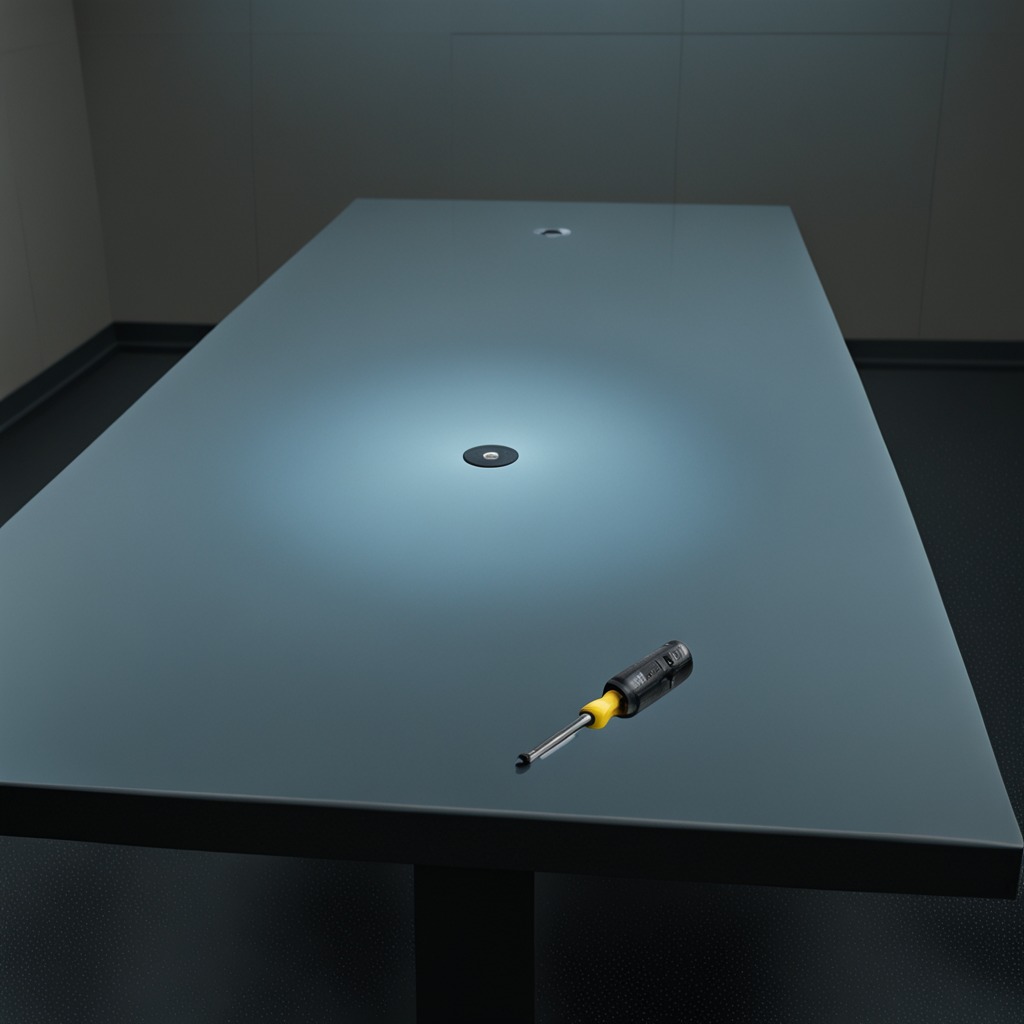
A screwdriver lies on the table in a railway signal maintenance room.